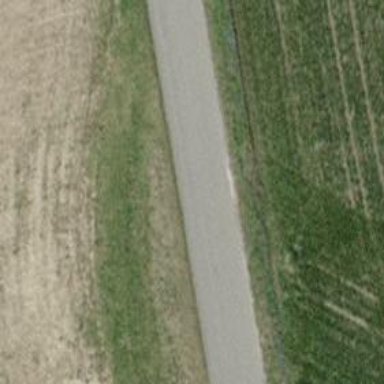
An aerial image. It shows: Road with asphalt surface that is classified as unclassified. It is mainly used by agricultural vehicles.